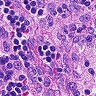
Metastatic tissue present: no